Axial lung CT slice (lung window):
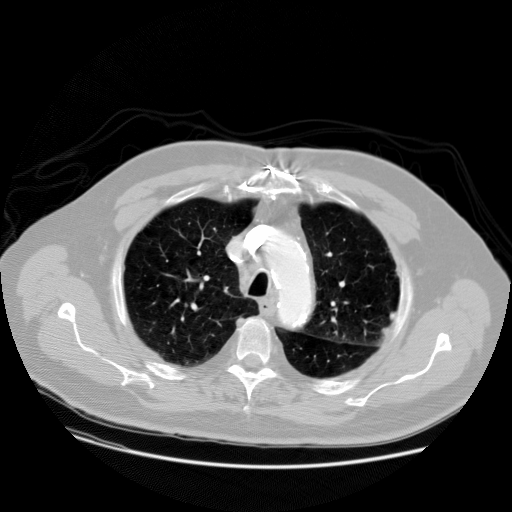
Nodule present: no